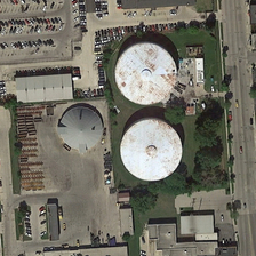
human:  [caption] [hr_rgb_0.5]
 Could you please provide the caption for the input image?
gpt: Two white storage tanks are close to the parking lot and some tree-lined buildings.

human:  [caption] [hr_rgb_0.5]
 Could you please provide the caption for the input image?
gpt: Two white cisterns and some tree-lined buildings near the parking lot.

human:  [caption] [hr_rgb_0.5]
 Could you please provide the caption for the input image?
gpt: Two white storage tanks are close to the parking lot and the tree-lined building.

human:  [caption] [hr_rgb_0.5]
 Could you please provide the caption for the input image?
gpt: Two white storage tanks are close to a parking lot and some wooded buildings.

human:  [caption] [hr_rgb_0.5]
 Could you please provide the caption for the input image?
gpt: Two white tanks are located near the parking lot and some tree-lined buildings.